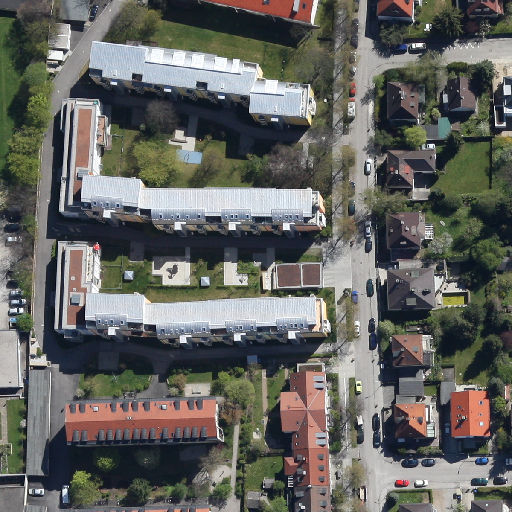
Referring expression: sidewalk along with tree